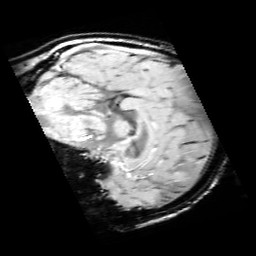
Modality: SWI
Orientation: sagittal
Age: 12
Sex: male
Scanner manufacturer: siemens
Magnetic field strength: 3 T
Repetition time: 0.027 s
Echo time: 0.02 s